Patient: sex M, age 67
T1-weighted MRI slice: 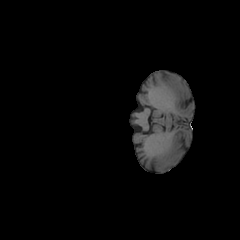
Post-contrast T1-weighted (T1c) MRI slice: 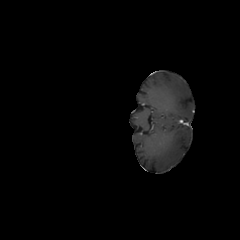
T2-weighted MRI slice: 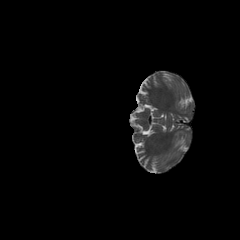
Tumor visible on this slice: no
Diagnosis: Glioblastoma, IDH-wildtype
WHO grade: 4